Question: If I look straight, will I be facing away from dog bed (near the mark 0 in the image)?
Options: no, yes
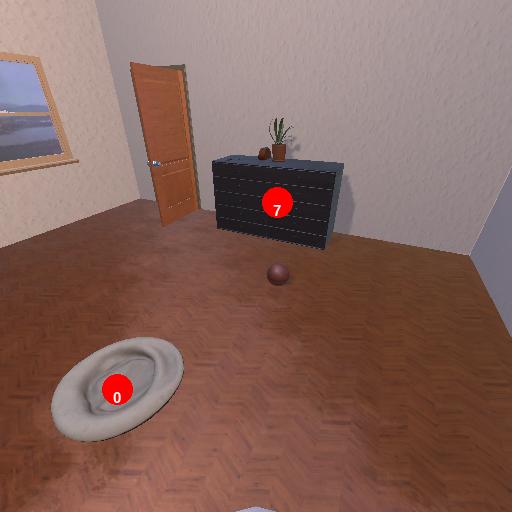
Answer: no